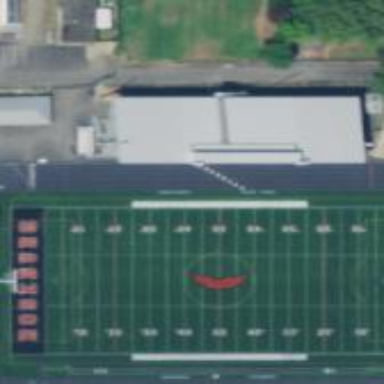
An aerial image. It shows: American football pitch with artificial turf.